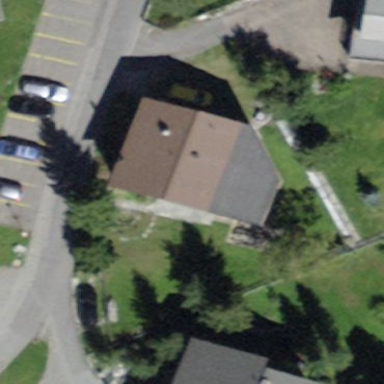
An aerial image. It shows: Building with tiled roof.